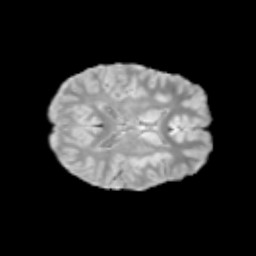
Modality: T2w
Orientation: axial
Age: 11
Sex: male
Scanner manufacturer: siemens
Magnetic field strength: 3 T
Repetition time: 3.8 s
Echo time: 0.07 s